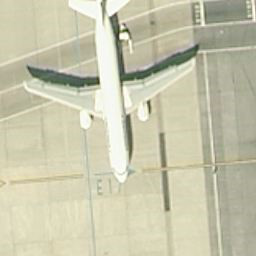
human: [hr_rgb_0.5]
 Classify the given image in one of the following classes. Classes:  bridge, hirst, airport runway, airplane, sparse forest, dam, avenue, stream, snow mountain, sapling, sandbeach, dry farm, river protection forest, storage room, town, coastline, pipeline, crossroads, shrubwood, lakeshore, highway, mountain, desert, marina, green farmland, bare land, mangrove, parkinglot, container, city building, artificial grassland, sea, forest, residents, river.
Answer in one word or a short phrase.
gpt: airplane